Question: I have a question about a Database technique to store dependencies. I know there are out there a lot of them, but I cannot place them easily in the scheme I need.
I have created simple image:

As you can see what I need is to create a tree of skills (like in games) which depends on each other. So for example if someone goes and want to have skill 8 I can tell him that he needs to first have skill 1,2 and 5.
This might be fine for hirearchial data in database, but what I cannot quite figure out is how to do this model dynamically. The problem I have is, that skills will be added all the time in all possible places in the tree. Never ending. An skills can be added on any level.
Now after this first question there is one more complication. I need the skills to have levels as well. So for example skill 1 can have 10 levels. and you can achieve skill 2 only after achieving skill 1 level 5.
For people who play games like World of Warcraft should be understandable.
One more note, Skills can be added anytime, but cannot be changed after adding. On normal basis. Just in case some of the skill would be extremely bad or something like that, then it would be removed, but that would occur just very rarely.
Thank you for suggestions, links or any other materials!
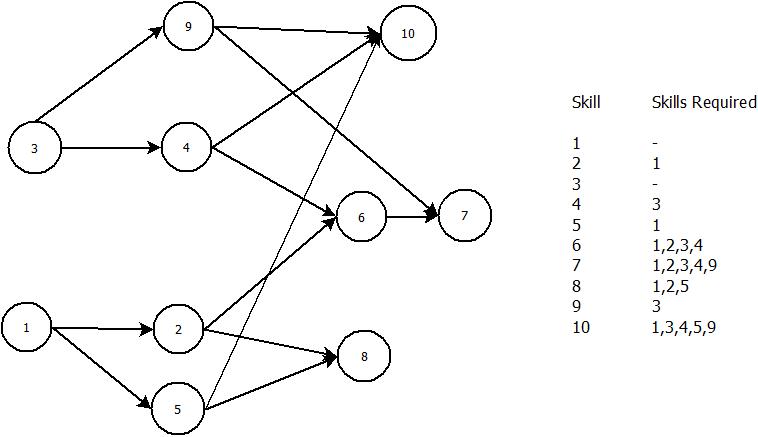
Answer: I'm challenged enough to solve the problem, but I'm not challenged enough to solve it in MySQL. With that in mind, here's the Postgresql version of your problem:
'''
with recursive
skill_list(skill_id) as
(
select distinct skill_id from skill_req
where req is not null
union
select distinct req from skill_req
where req is not null
)
,skill_tree(skill_group, depend_on) as
(
select skill_id, skill_id -- seeds
from skill_list
union
select st.skill_group, sr.req
from skill_req sr
join skill_tree st
on sr.skill_id = st.depend_on
)
,skills_required as
(
select skill_group, depend_on
from skill_tree
where skill_group <> depend_on -- remove seeds
)
select
sl.skill_id,
array_agg(sr.depend_on order by depend_on) as array_version,
array_to_string(array_agg(sr.depend_on order by depend_on), ',')
as group_concat_version
from skill_list sl
left join skills_required sr on sr.skill_group = sl.skill_id
group by sl.skill_id
'''
Data:
'''
CREATE TABLE skill_req
(skill_id int, req int);
INSERT INTO skill_req
(skill_id, req)
VALUES
(2, 1),
(4, 3),
(5, 1),
(6, 4),
(6, 2),
(7, 6),
(7, 9),
(8, 2),
(8, 5),
(9, 3),
(10, 4),
(10, 5),
(10, 9);
'''
Output:
'''
skill_id | array_version | group_concat_version
----------+---------------+----------------------
1 | {NULL} |
2 | {1} | 1
3 | {NULL} |
4 | {3} | 3
5 | {1} | 1
6 | {1,2,3,4} | 1,2,3,4
7 | {1,2,3,4,6,9} | 1,2,3,4,6,9
8 | {1,2,5} | 1,2,5
9 | {3} | 3
10 | {1,3,4,5,9} | 1,3,4,5,9
(10 rows)
'''
Live test: <URL>